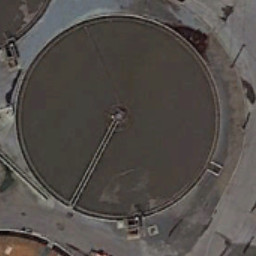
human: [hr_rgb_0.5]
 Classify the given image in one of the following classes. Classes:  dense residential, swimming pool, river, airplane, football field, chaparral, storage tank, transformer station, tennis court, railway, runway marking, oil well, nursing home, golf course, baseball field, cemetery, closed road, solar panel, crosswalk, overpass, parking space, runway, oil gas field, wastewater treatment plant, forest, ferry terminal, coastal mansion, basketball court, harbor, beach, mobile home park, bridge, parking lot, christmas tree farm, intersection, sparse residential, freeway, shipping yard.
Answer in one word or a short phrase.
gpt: wastewater treatment plant